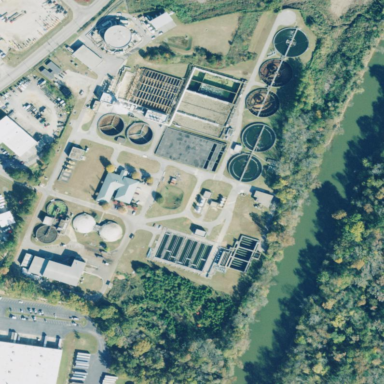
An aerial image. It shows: View of wastewater plant.